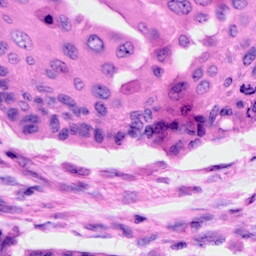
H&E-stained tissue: Cervix